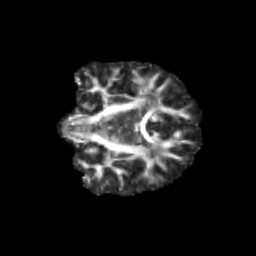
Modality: FA
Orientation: coronal
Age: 11
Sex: female
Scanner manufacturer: siemens
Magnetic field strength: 3 T
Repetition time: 3.8 s
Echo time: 0.07 s